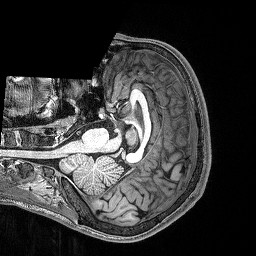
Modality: T1w
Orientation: axial